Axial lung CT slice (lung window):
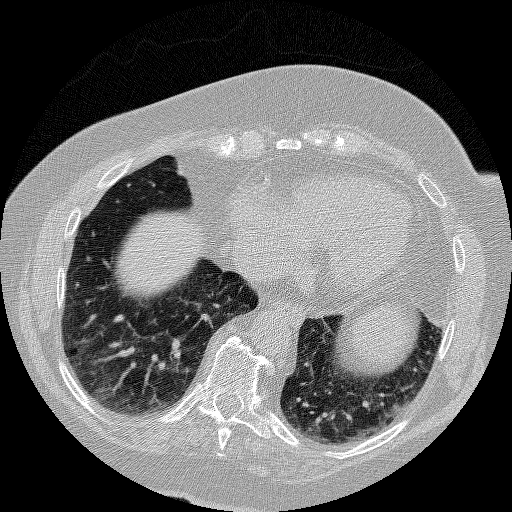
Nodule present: no